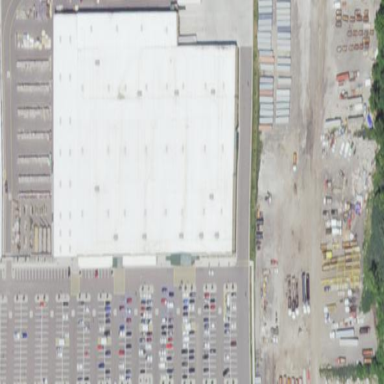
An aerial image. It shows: Retail building.